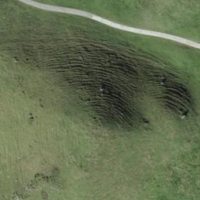
EUNIS habitat code: 23
Species observed at this site:
Gentianella campestris
Nucifraga caryocatactes